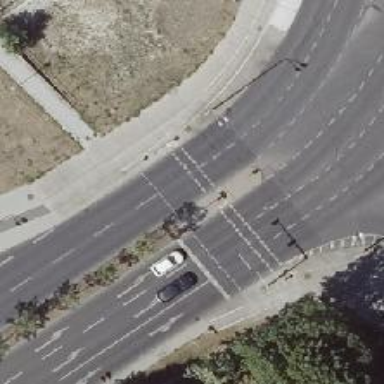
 featuring crossing with traffic signals and island."